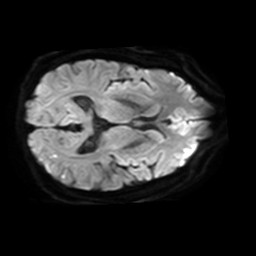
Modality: TRACE
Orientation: axial
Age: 58
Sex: male
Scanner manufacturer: philips
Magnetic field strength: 3 T
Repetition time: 3.076 s
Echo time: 0.076 s